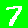
Digit: 7